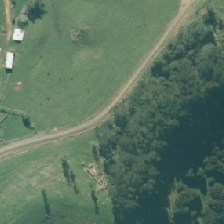
Land cover: manuka_kanuka